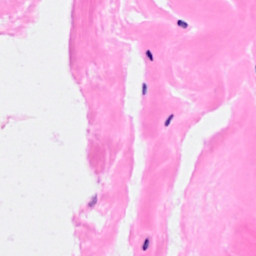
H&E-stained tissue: Breast